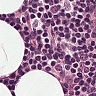
Metastatic tissue present: no